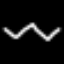
Label: squiggle